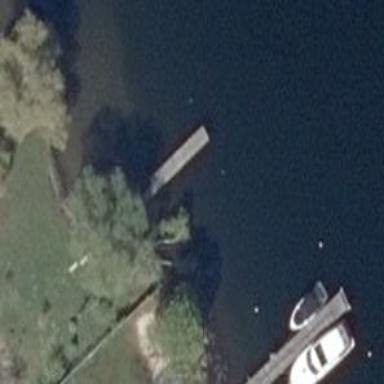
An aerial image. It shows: Man-made pier.